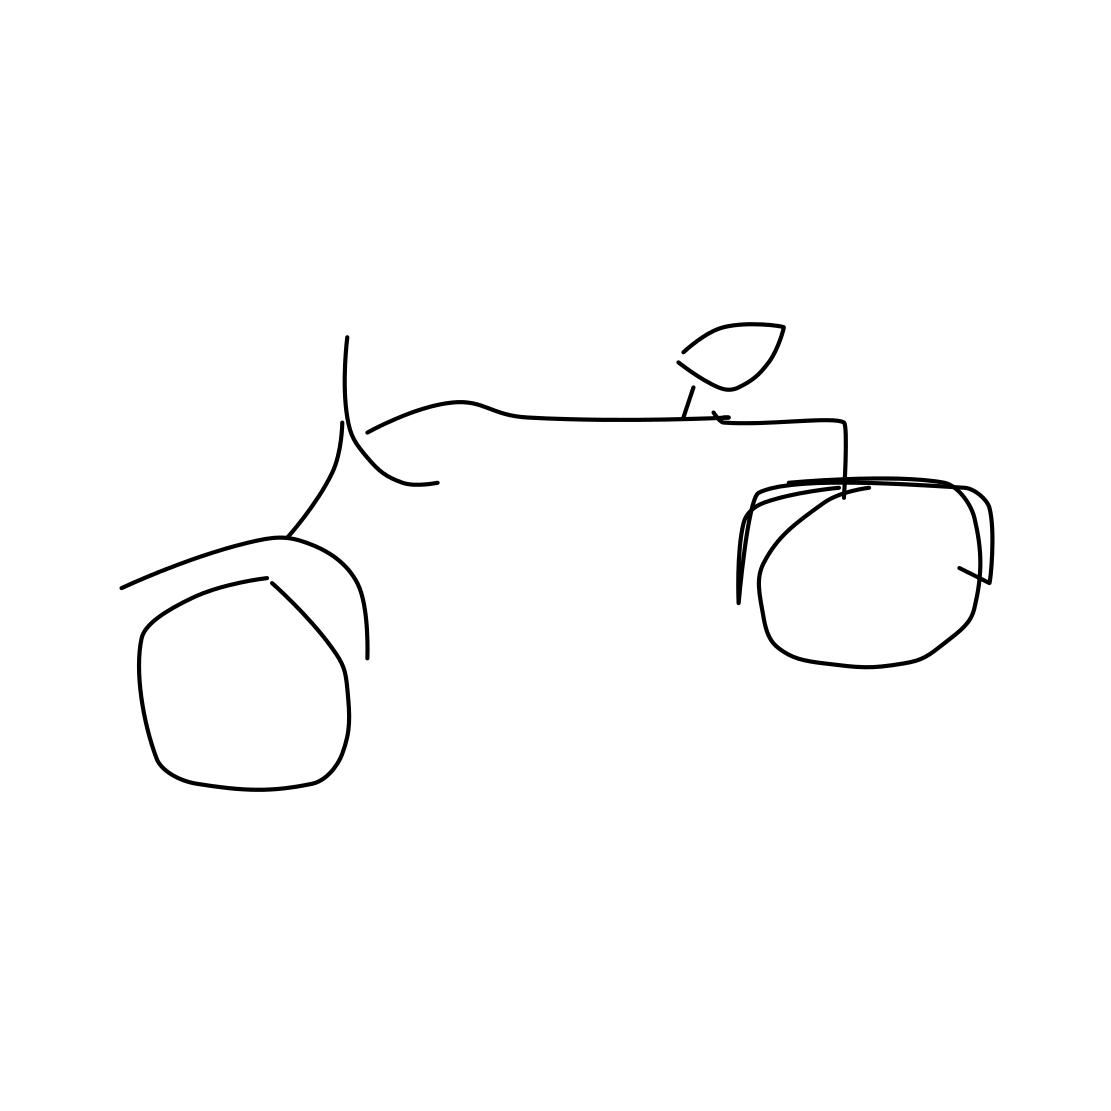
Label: bicycle